Question: I'm creating an online resume and want to hide part of my personal details until the user clicks a button to show it. I'm hoping this will prevent spammer's from being able to get my personal details as easily.
The concept is basically what <URL> do, which can be seen in the image below for those outside of Australia:

My page's HTML is:
'''
<div class="personal">
<p>042323**** <span id="phone">show number</span></p>
</div>
'''
And I was planning on using jQuery to remove the asterisks, then add the last 4 digits of my number (which I was going to just hardcode into the JavaScript file).
Firstly, would this be the best way to go about doing something like this? If so, how can I remove the asterisks and replace them with the correct details using jQuery?
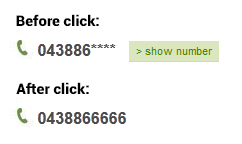
Answer: Put your number in a tag like this -
'<p><span id='number'>042323****</span> <span id="phone">show number</span></p>'
and then you can do this -
'''
var num = 1234; // hard-coded number - last 4 digits
$('#phone').on('click',function(){
$('#number').text(function(_,txt){
return txt.replace('****',num);
});
});
'''